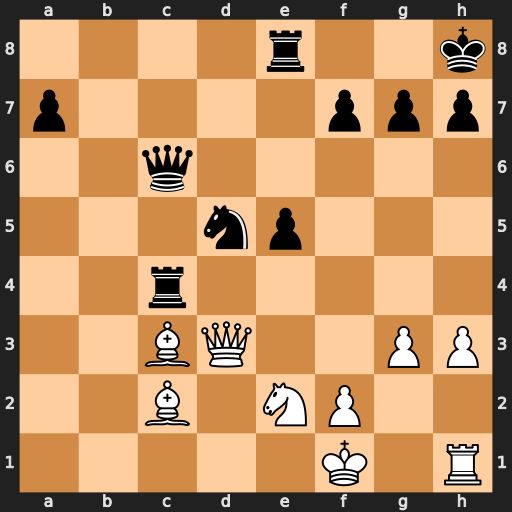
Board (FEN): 4r2k/p4ppp/2q5/3np3/2r5/2BQ2PP/2B1NP2/5K1R
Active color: w
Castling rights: -
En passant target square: -
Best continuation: Qxh7#